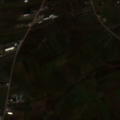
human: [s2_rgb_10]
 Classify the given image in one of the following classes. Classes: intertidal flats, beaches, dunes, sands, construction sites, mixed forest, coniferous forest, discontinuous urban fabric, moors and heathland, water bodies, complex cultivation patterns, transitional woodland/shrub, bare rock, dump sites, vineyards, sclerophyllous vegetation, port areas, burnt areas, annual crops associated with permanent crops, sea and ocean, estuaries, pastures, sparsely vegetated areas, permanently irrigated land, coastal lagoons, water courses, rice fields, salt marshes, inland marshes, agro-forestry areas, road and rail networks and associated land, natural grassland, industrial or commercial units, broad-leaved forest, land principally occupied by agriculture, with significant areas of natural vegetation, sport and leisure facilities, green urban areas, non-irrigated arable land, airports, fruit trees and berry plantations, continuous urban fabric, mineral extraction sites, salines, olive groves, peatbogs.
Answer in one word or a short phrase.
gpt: discontinuous urban fabric, non-irrigated arable land, pastures